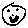
Label: smiley face